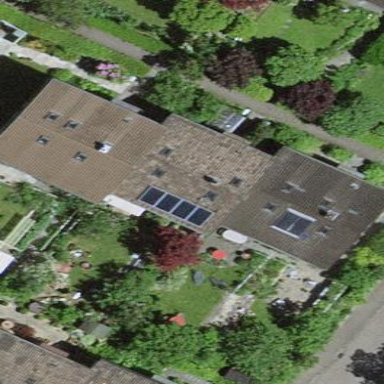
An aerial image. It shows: Terrace building.